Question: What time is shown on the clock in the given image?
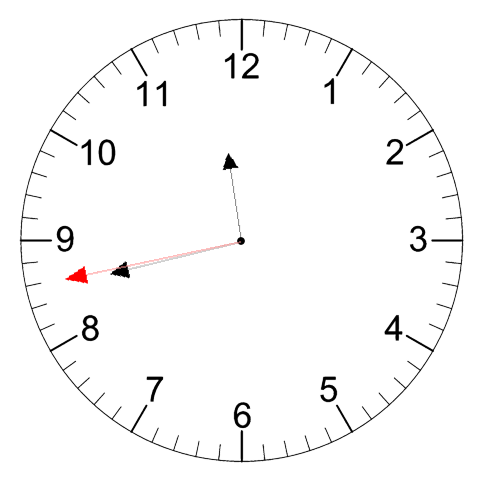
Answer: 11:42:43